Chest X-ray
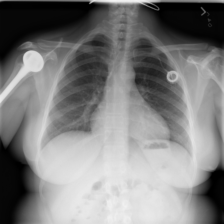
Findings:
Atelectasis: negative
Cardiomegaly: negative
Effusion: negative
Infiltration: negative
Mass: negative
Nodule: negative
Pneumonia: negative
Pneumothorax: negative
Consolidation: negative
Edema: negative
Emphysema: negative
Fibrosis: negative
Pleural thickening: negative
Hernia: negative